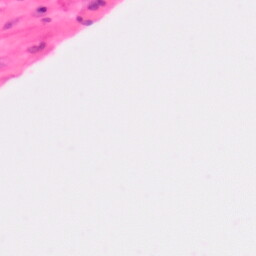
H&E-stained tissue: Colon